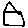
Label: house